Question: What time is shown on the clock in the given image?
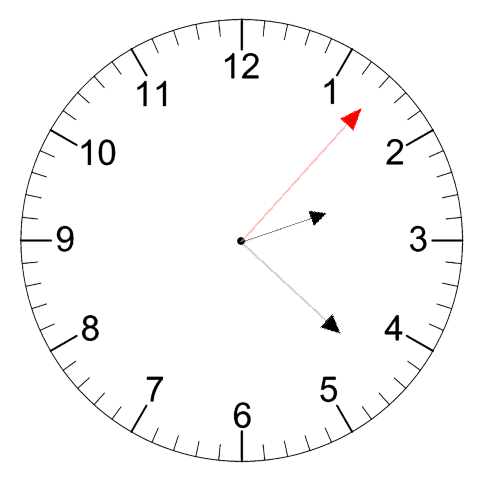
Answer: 02:22:07